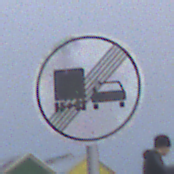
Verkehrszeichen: EndeUeberholverbotKraftfahrzeuge
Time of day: SunriseSunset
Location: Outdoor (Beach)
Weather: Overcast
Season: NotSpecified
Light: Natural